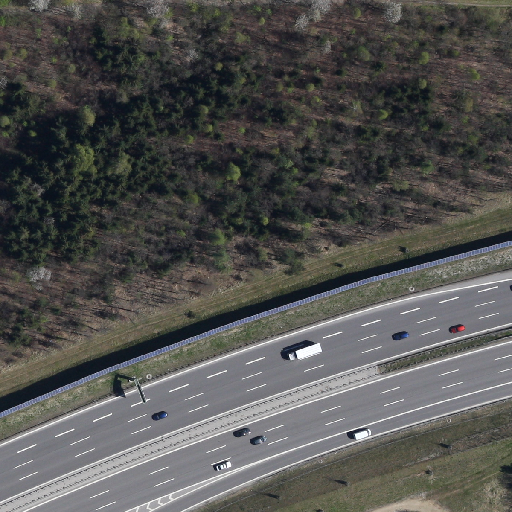
Referring expression: light-duty vehicle